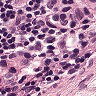
Metastatic tissue present: yes